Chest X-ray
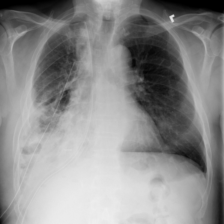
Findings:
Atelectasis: negative
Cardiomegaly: negative
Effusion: negative
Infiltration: negative
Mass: negative
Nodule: negative
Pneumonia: negative
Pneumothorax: negative
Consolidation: negative
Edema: negative
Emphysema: negative
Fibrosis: negative
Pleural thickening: negative
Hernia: negative